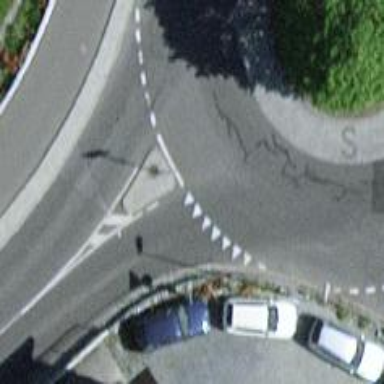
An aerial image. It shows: Road with "give way" sign.